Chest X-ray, AP view. Patient: 29 years old, sex M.
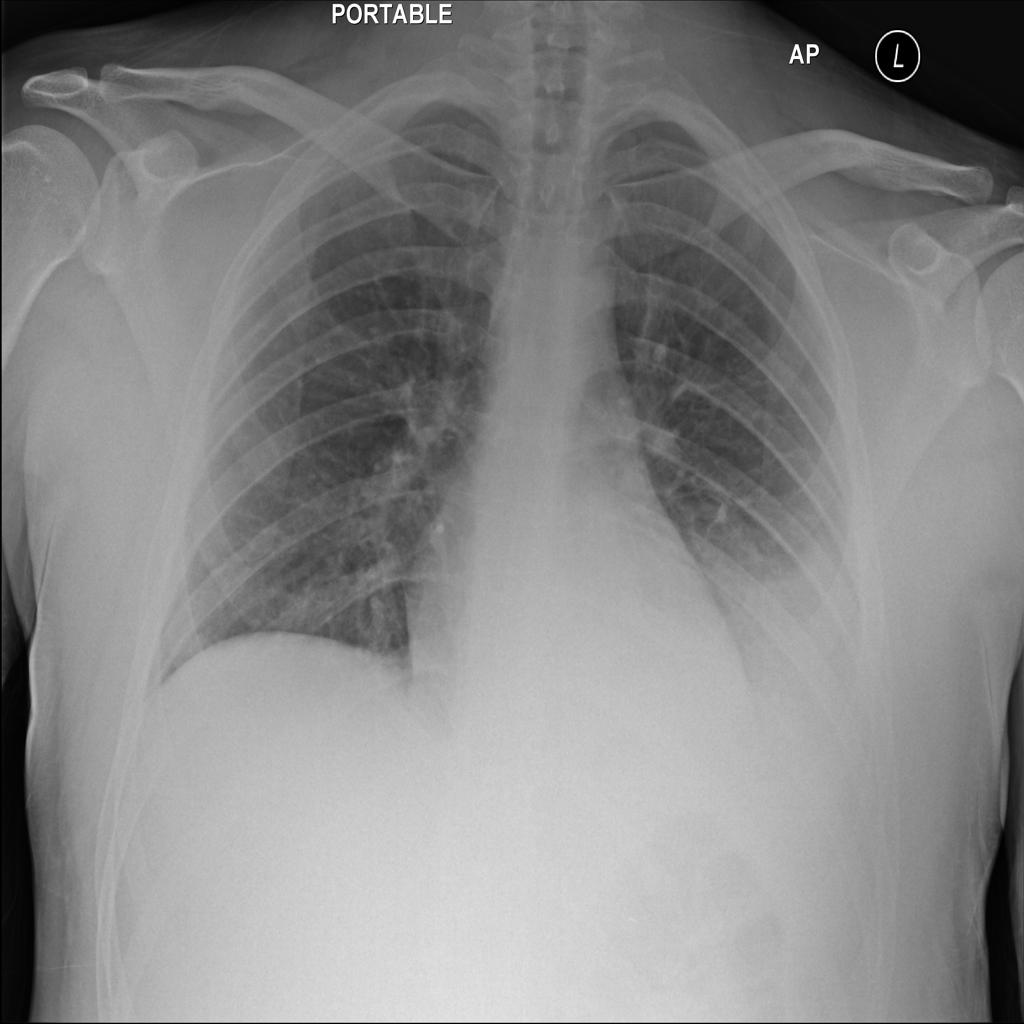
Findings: Effusion